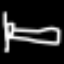
Label: bed